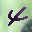
Label: 4